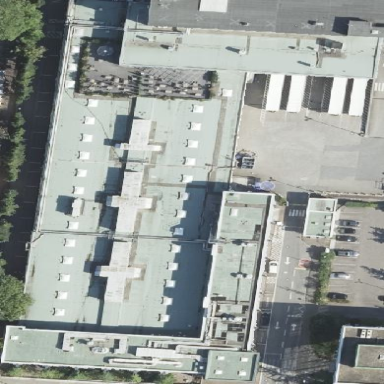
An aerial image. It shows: Industrial building.